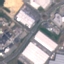
Land use / land cover: Industrial